Question: Which components, containers or layouts should I use to have left hand side click-able folder structure as shown in the picture? Is it possible to do it with Swing?
left hand side = place which marked as favorite.
As an second question, how can I put search icon in the jtextField like shown in the search place, top-right-hand-side?

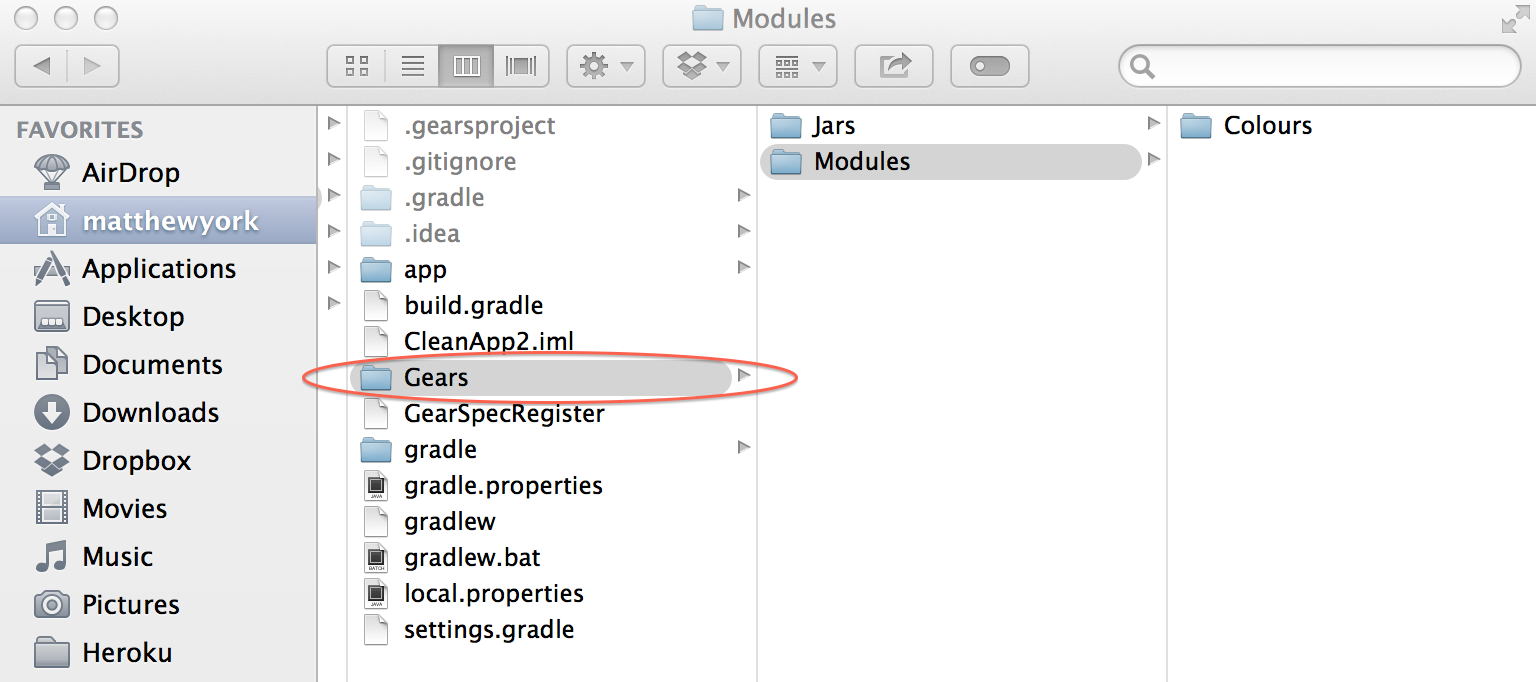
Answer: I have found how to hack JtextField with icon and search key. In <URL>, it tells how to put icon on text field.